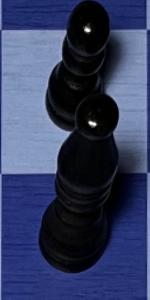
Label: Bishop_Black